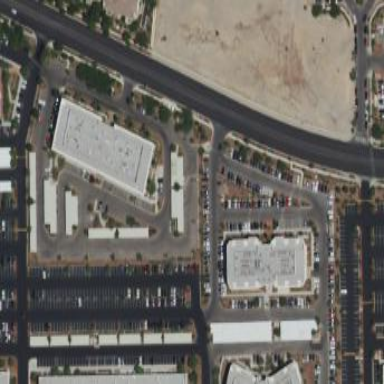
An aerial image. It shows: Commercial area.